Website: walmart
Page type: payment
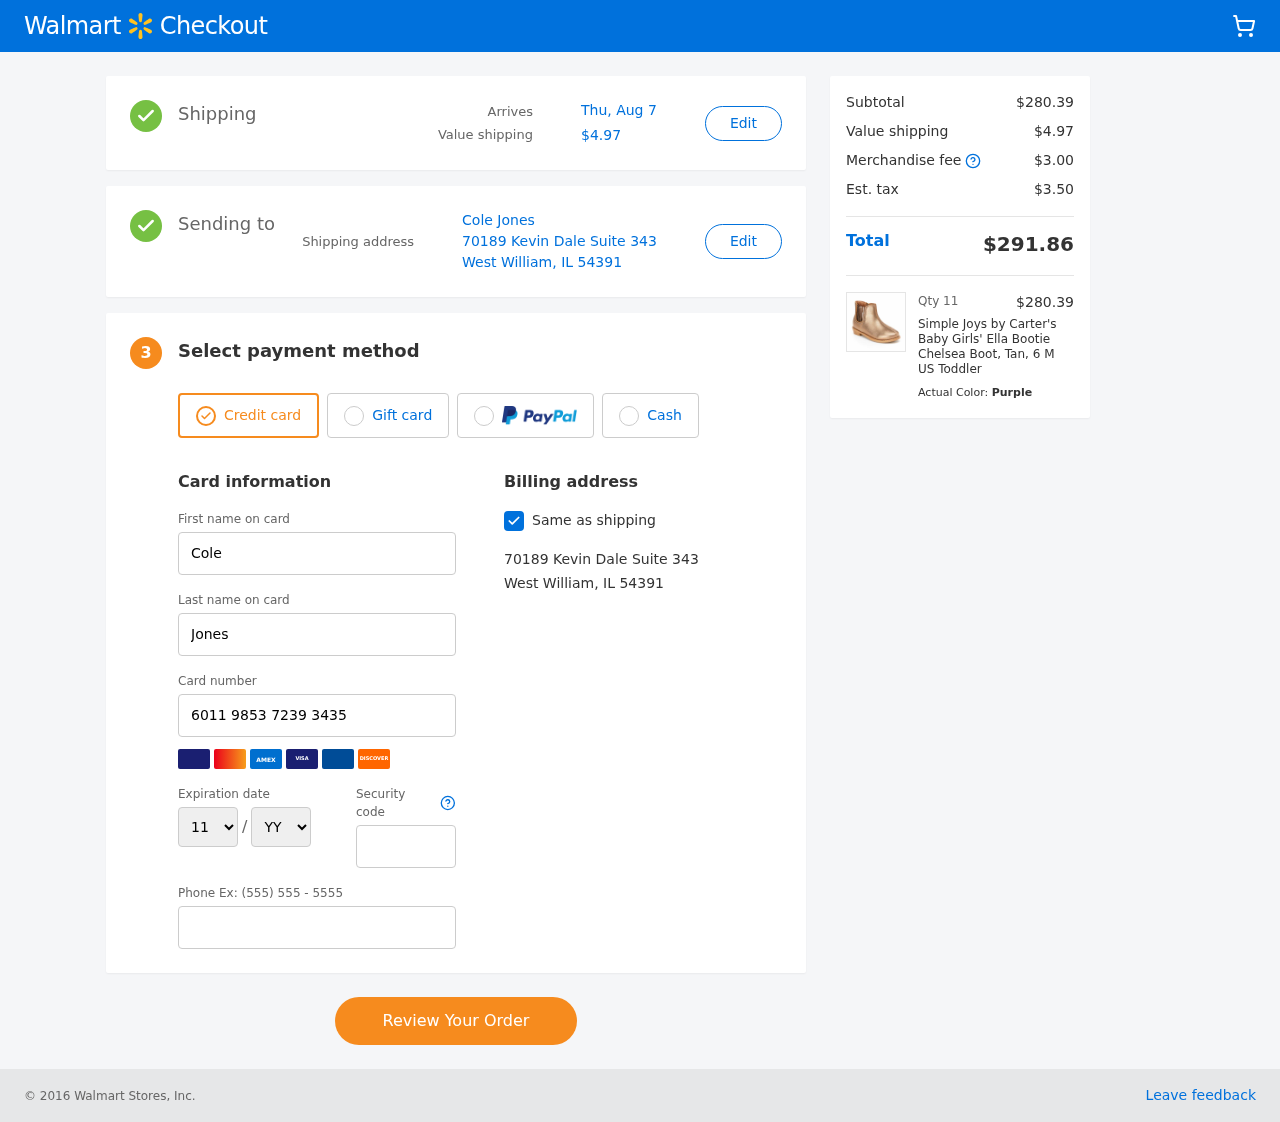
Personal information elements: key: PII_CARD_EXPIRY_MONTH
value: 11
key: PII_CARD_EXPIRY_YEAR
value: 28
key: PII_CITY_STATE_ZIP
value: West William, IL 54391
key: PII_FULLNAME
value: Cole Jones
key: PII_STREET
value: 70189 Kevin Dale Suite 343
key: PII_FIRSTNAME
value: Cole
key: PII_LASTNAME
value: Jones
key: PII_CARD_NUMBER
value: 6011 9853 7239 3435
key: PII_CARD_CVV
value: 470
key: PII_PHONE
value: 5189030208
Product elements: key: PRODUCT1_NAME
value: Simple Joys by Carter's Baby Girls' Ella Bootie Chelsea Boot, Tan, 6 M US Toddler
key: PRODUCT1_PRICE
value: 25.49
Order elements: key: ORDER_DELIVERY_DATE
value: Thu, Aug 7
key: ORDER_SHIPPING_COST
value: $4.97
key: ORDER_SUBTOTAL
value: $280.39
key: ORDER_MERCHANDISE_FEE
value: $3.00
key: ORDER_TAX
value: $3.50
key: ORDER_TOTAL
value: $291.86
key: ORDER_NUM_ITEMS
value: Qty 11